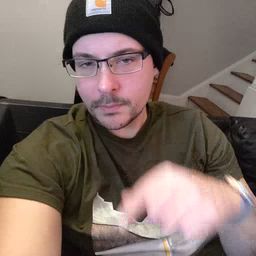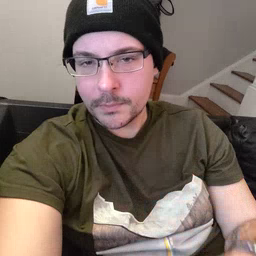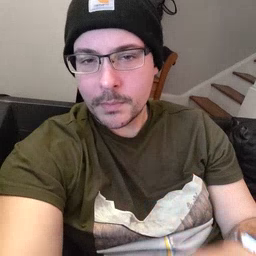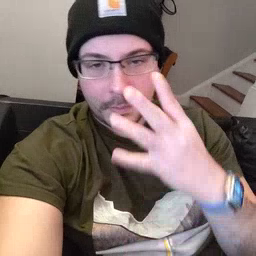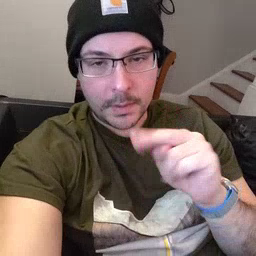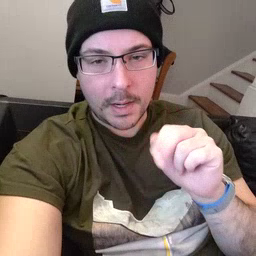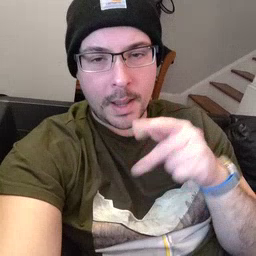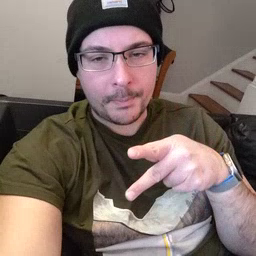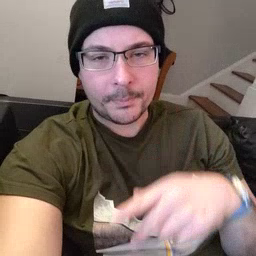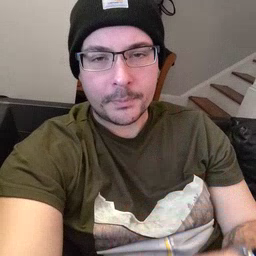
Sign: nap